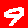
Digit: 9